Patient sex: F
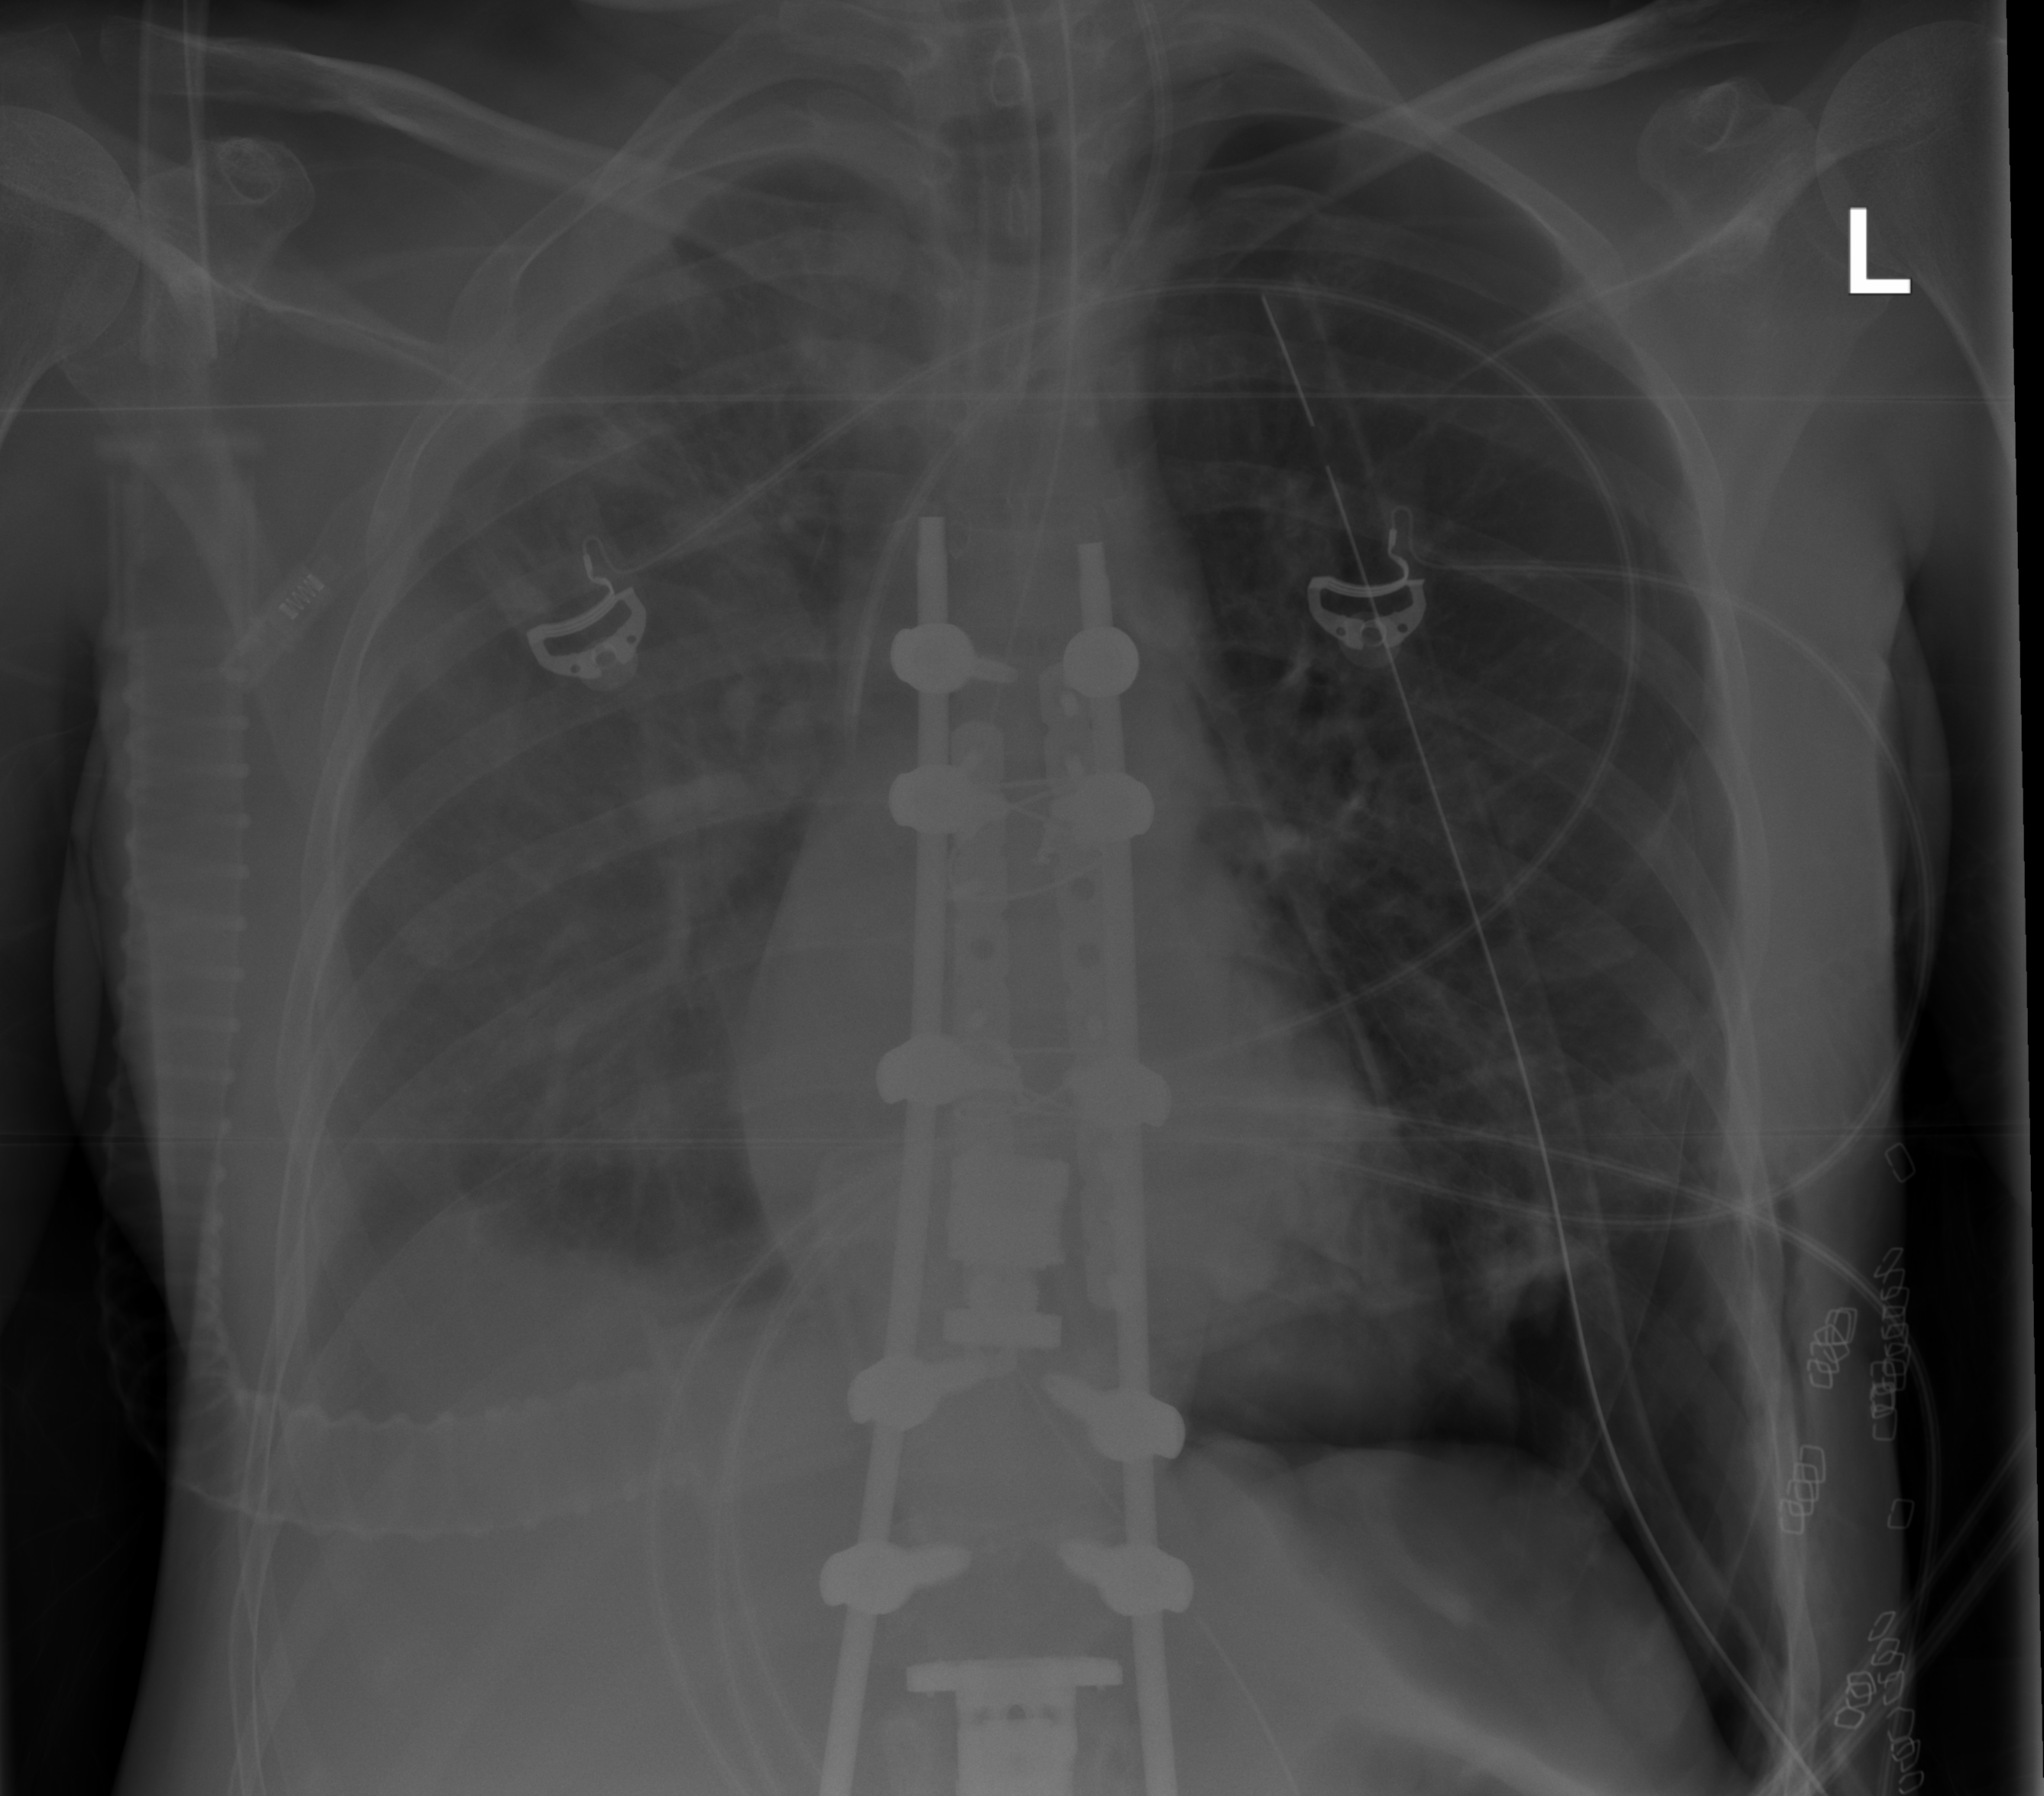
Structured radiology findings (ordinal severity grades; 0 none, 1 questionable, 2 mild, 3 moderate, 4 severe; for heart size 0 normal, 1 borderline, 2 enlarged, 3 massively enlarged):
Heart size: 0
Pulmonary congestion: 2
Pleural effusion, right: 3
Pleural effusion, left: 0
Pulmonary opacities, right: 2
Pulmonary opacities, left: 0
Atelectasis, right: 2
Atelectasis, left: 2